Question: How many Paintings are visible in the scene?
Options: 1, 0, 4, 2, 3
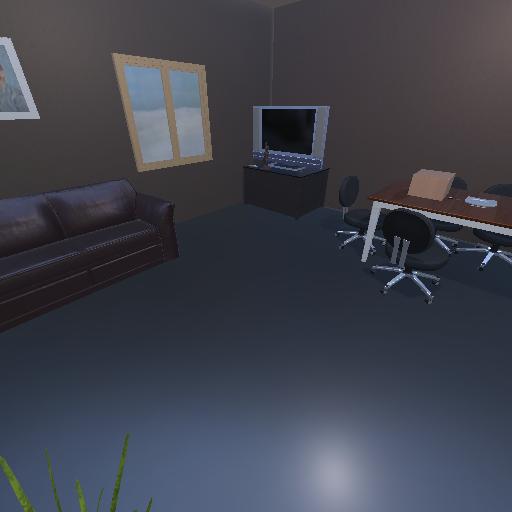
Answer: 1